Question: I am following this tutorial for import socket.io to swift. <URL>
I did everything in the tutorial but I am getting this error:
> Use of unresolved identifier 'SocketIOClient'
for this piece of code:
'''
let socket = SocketIOClient(socketURL: "localhost:8900")
'''
My structure:

How can I resolve this problem ?
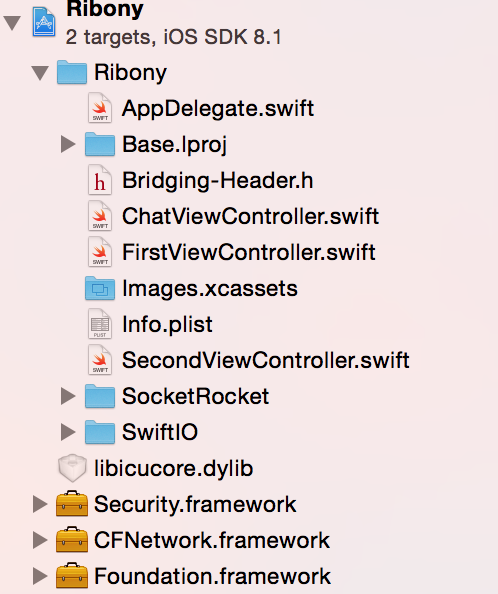
Answer: make sure about 2 things:
- -